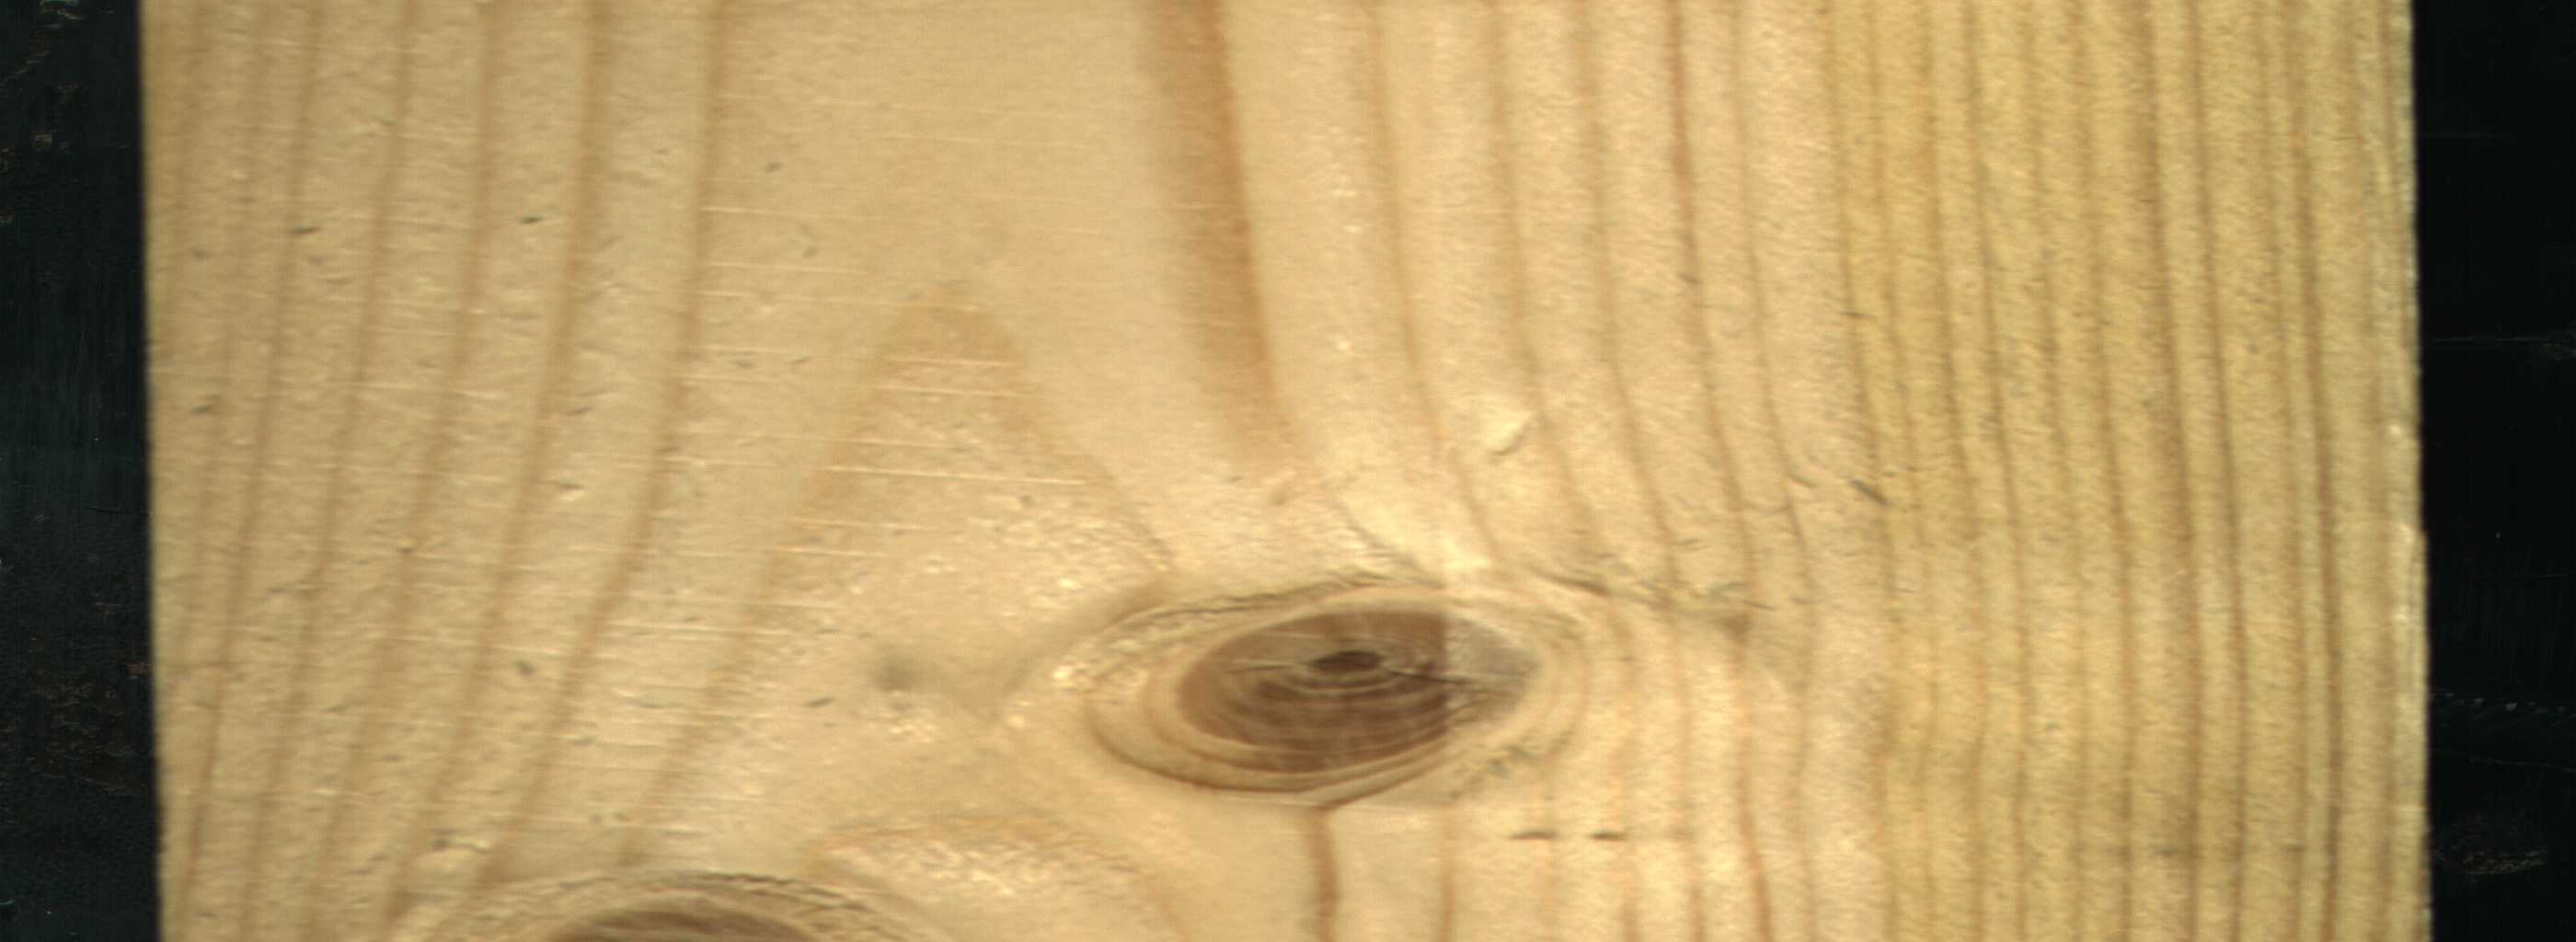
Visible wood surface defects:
Live_Knot
Live_Knot